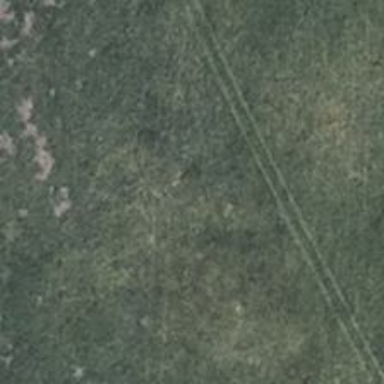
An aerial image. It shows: Track with ground surface of grade 4.